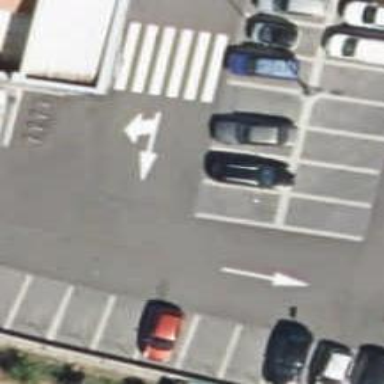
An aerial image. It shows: Parking aisle designated as service road.